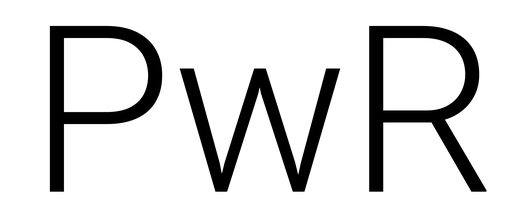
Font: Roboto_Light